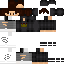
A male human skin with dark skin, wearing brown long hair dressed in a blue hoodie and black pants, featuring a closed mouth.